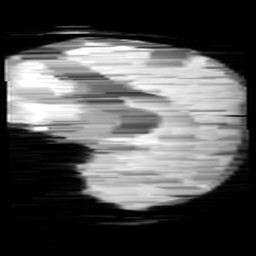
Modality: minIP
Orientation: sagittal
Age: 9
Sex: male
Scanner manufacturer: siemens
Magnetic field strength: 3 T
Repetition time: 0.027 s
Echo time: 0.02 s